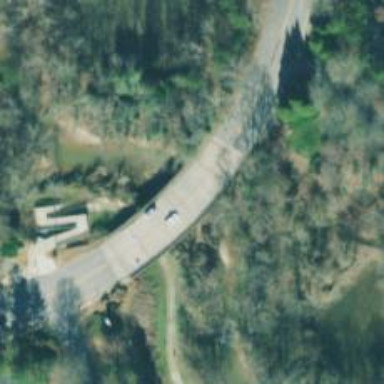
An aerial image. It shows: Tertiary road passing over bridge.